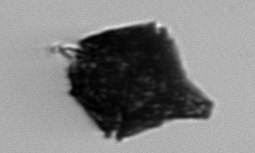
Label: Gonyaulax